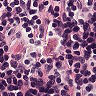
Metastatic tissue present: no